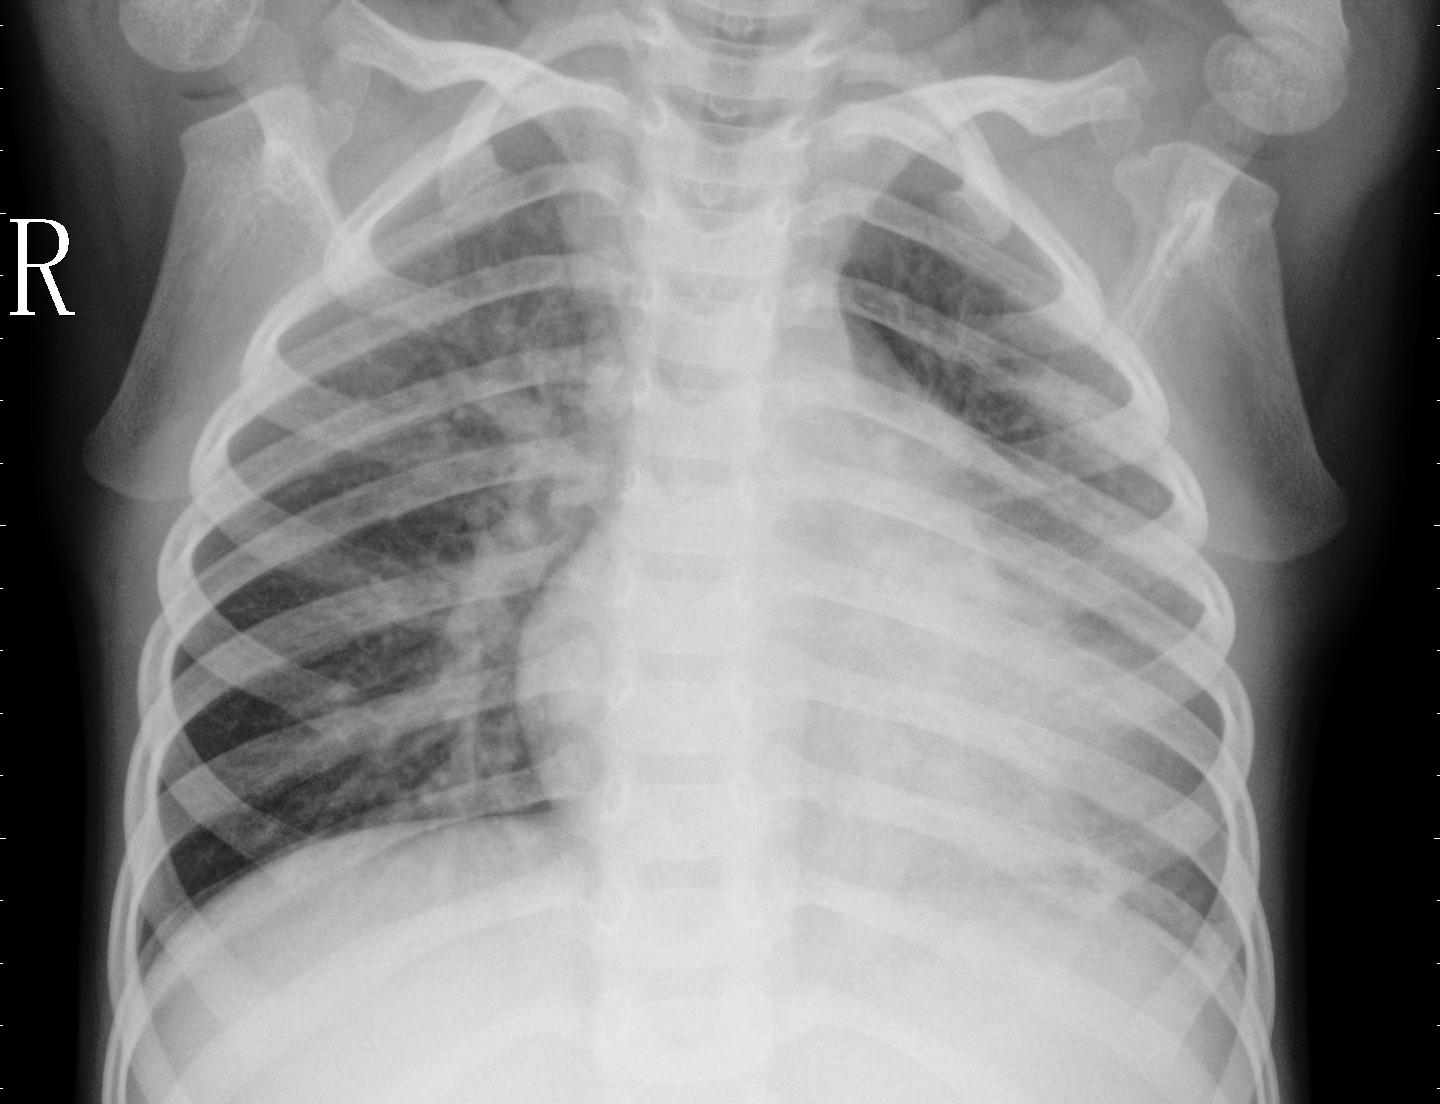
Diagnosis: PNEUMONIA